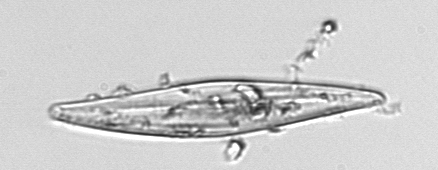
Label: Pleurosigma